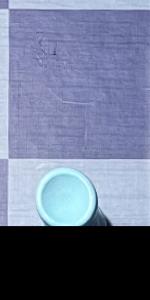
Label: Rook_White